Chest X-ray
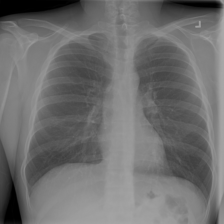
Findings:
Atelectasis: negative
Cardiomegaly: negative
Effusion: negative
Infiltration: negative
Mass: negative
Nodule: negative
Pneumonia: negative
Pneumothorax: negative
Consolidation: negative
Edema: negative
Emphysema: negative
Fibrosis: negative
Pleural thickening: negative
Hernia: negative